Question: I need to fit a background URL into a seamless pattern using just CSS/HTML.
To get this done, I am trying to apply a property like margin (negative) to make background URL image overlap each other on repeat.
I am using a DIV element right now, applying a negative margin on this element itself just affect the element, not the background URL image.
Any ideas how to solve this?
> Current code on HTML
'''
<body>
<div class="bg"></div>
</body>
'''
> Current code on CSS
'''
<style>
.bg{
background: url('./pattern.png');
background-size: 600px;
width: 100vw;
height: 100vh;
}
</style>
'''
Render result of the code above:

Thanks in advance.
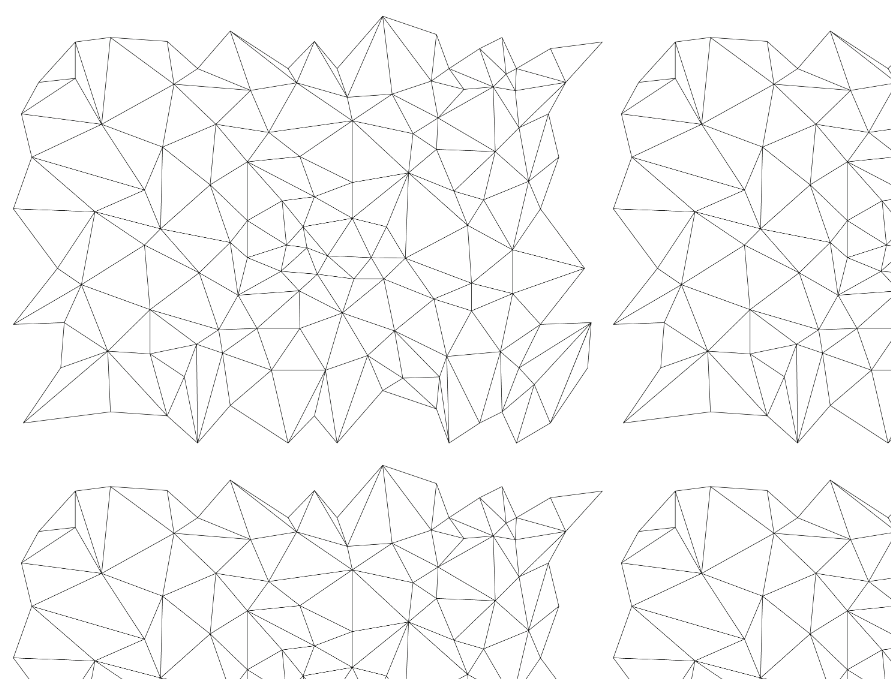
Answer: You can use multiple background-images and then use their position to make them overlap. <URL>
'''
.bg {
background: url('https://picsum.photos/600'), url('https://picsum.photos/600');
background-size: 600px;
background-position: -100px bottom, left top;
background-repeat: no-repeat, no-repeat;
width: 100vw;
height: 100vh;
}
'''
'''
<div class="bg"></div>
'''